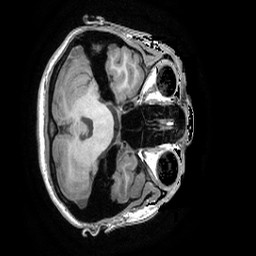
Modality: T1w
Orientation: axial
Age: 20
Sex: female
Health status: healthy
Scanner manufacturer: ge